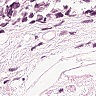
Metastatic tissue present: yes